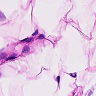
Metastatic tissue present: no